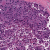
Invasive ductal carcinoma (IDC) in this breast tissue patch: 0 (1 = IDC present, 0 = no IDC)